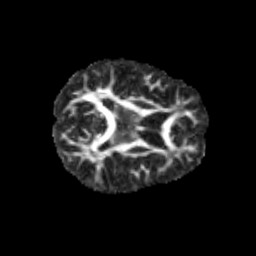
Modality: FA
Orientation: axial
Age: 9
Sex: male
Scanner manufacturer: siemens
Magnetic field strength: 3 T
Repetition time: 3.8 s
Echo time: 0.07 s